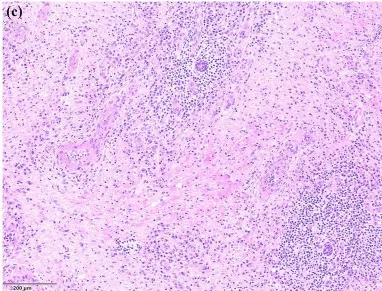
A detail of the dermal area of necrosis with dilated blood vessels, and ,abundant inflammatory infiltrate (haematoxylin, and ,eosin staining, x10).
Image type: pathology (h&e)